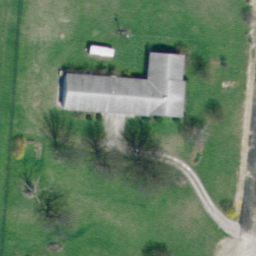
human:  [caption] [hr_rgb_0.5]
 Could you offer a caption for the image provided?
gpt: A house is surrounded by verdant lawn in the sparse residential area .

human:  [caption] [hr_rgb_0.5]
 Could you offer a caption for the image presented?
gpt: A house with verdant plants surrounded and a road beside in the sparse residential area .

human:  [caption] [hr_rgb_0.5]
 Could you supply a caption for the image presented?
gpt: This is a sparse residential area with a house surrounded by verdant lawn .

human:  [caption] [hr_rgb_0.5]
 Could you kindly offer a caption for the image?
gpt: A house with verdant lawn surrounded is in the sparse residential area .

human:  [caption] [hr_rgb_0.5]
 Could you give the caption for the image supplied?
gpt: A house with verdant lawn surrounded and a road beside .